Question: Say, we have:
'''
<div class="outer">
<div class="inner">
<span class="text">Hello!</span>
</div>
</div>
'''
The 'outer' div has a linear gradient background.
The 'inner' div has a blue background.
Is it possible to make text color the same as color of the 'outer' div. Sort of a text mask effect:

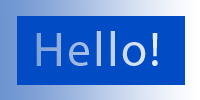
Answer: You can fake it by using the text transparency KP mentioned. First, you apply the same gradient to the span as you have on the outer div. Then, you apply the blue background to the inner div and the text will look like it's been knocked out. I have a <URL> that details the technique.
Remember, this first technique will NOT work in IE. If you do want to achieve a similar effect in IE as well you can use the <URL>. This technique requires a png, and some extra markup but it does appear to work everywhere. Since this isn't a real text mask, you may have to play with it a bit to get it just right.
Update: Further testing shows that Firefox doesn't display the first technique... I would stick with the second but then it's no longer just CSS, it does require an image.